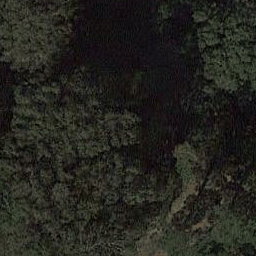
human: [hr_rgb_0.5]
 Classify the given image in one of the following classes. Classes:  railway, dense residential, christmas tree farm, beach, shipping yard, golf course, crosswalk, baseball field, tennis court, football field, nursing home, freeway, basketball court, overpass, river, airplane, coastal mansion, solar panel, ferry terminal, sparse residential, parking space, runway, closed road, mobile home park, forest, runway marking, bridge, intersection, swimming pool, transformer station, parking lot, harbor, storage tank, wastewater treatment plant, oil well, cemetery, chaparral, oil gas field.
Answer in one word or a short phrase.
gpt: forest